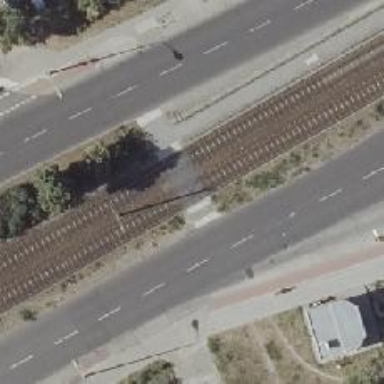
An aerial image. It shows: Uncontrolled tram crossing.